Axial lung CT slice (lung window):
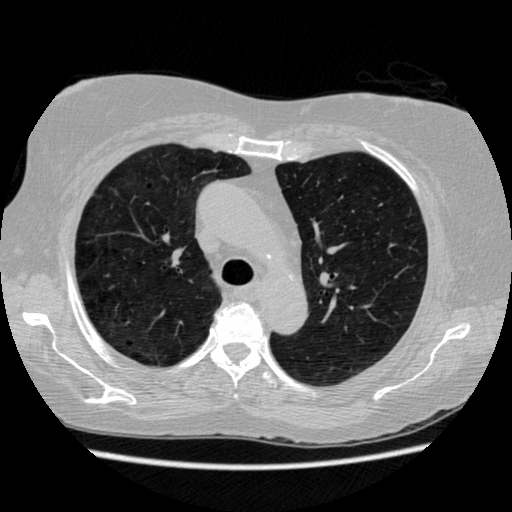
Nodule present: no